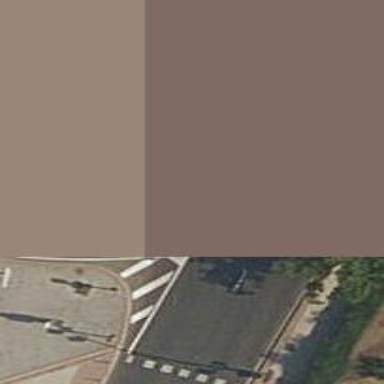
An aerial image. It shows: Road with traffic signals.